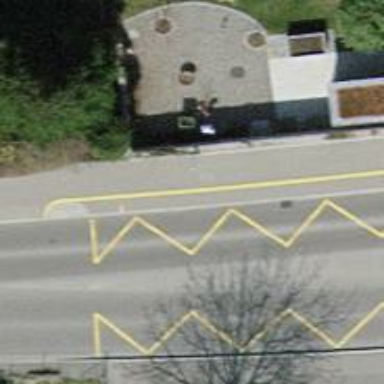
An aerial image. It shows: Platform for public transport is situated by the road.